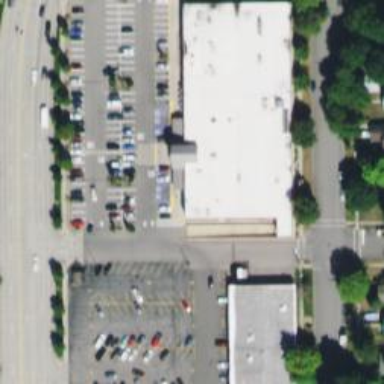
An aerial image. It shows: Building that houses supermarket.